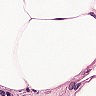
Metastatic tissue present: no